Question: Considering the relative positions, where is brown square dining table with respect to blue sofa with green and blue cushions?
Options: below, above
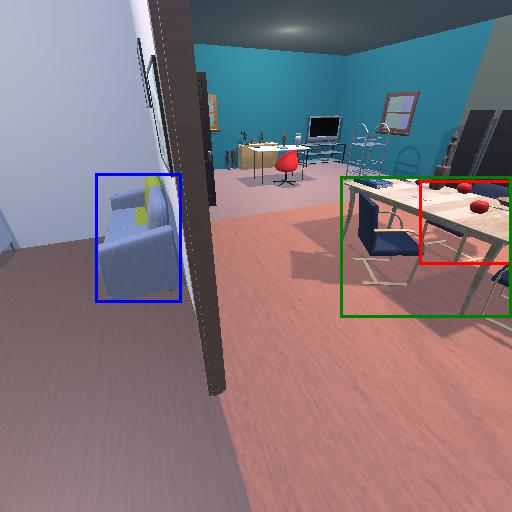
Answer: below